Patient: sex M, age 60
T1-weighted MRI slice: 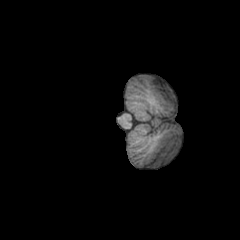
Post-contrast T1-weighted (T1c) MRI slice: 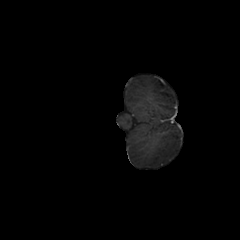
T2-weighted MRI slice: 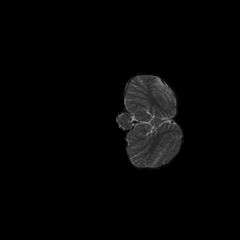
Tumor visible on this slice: no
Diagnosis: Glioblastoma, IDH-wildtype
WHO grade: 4